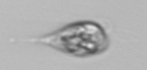
Label: Amoeba